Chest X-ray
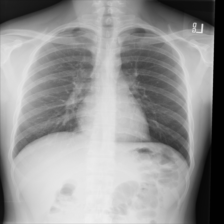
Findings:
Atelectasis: negative
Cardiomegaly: negative
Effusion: negative
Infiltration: negative
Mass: negative
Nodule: negative
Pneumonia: negative
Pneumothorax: negative
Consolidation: negative
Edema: negative
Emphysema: negative
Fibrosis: negative
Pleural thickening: negative
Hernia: negative